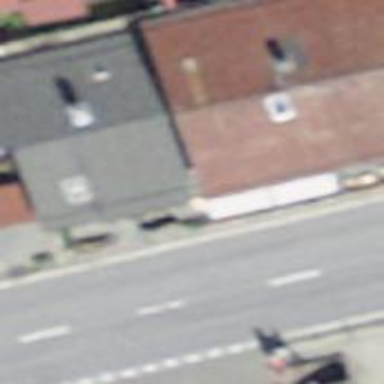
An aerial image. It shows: Restaurant.